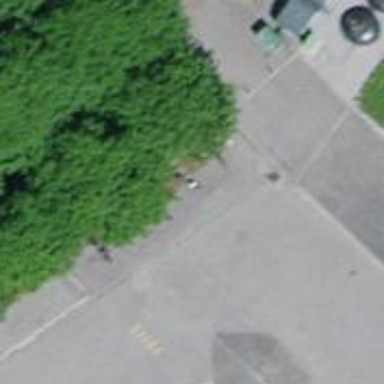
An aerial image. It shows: Bicycle rental service.